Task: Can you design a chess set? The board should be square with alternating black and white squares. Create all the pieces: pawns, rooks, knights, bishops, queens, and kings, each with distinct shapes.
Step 679:
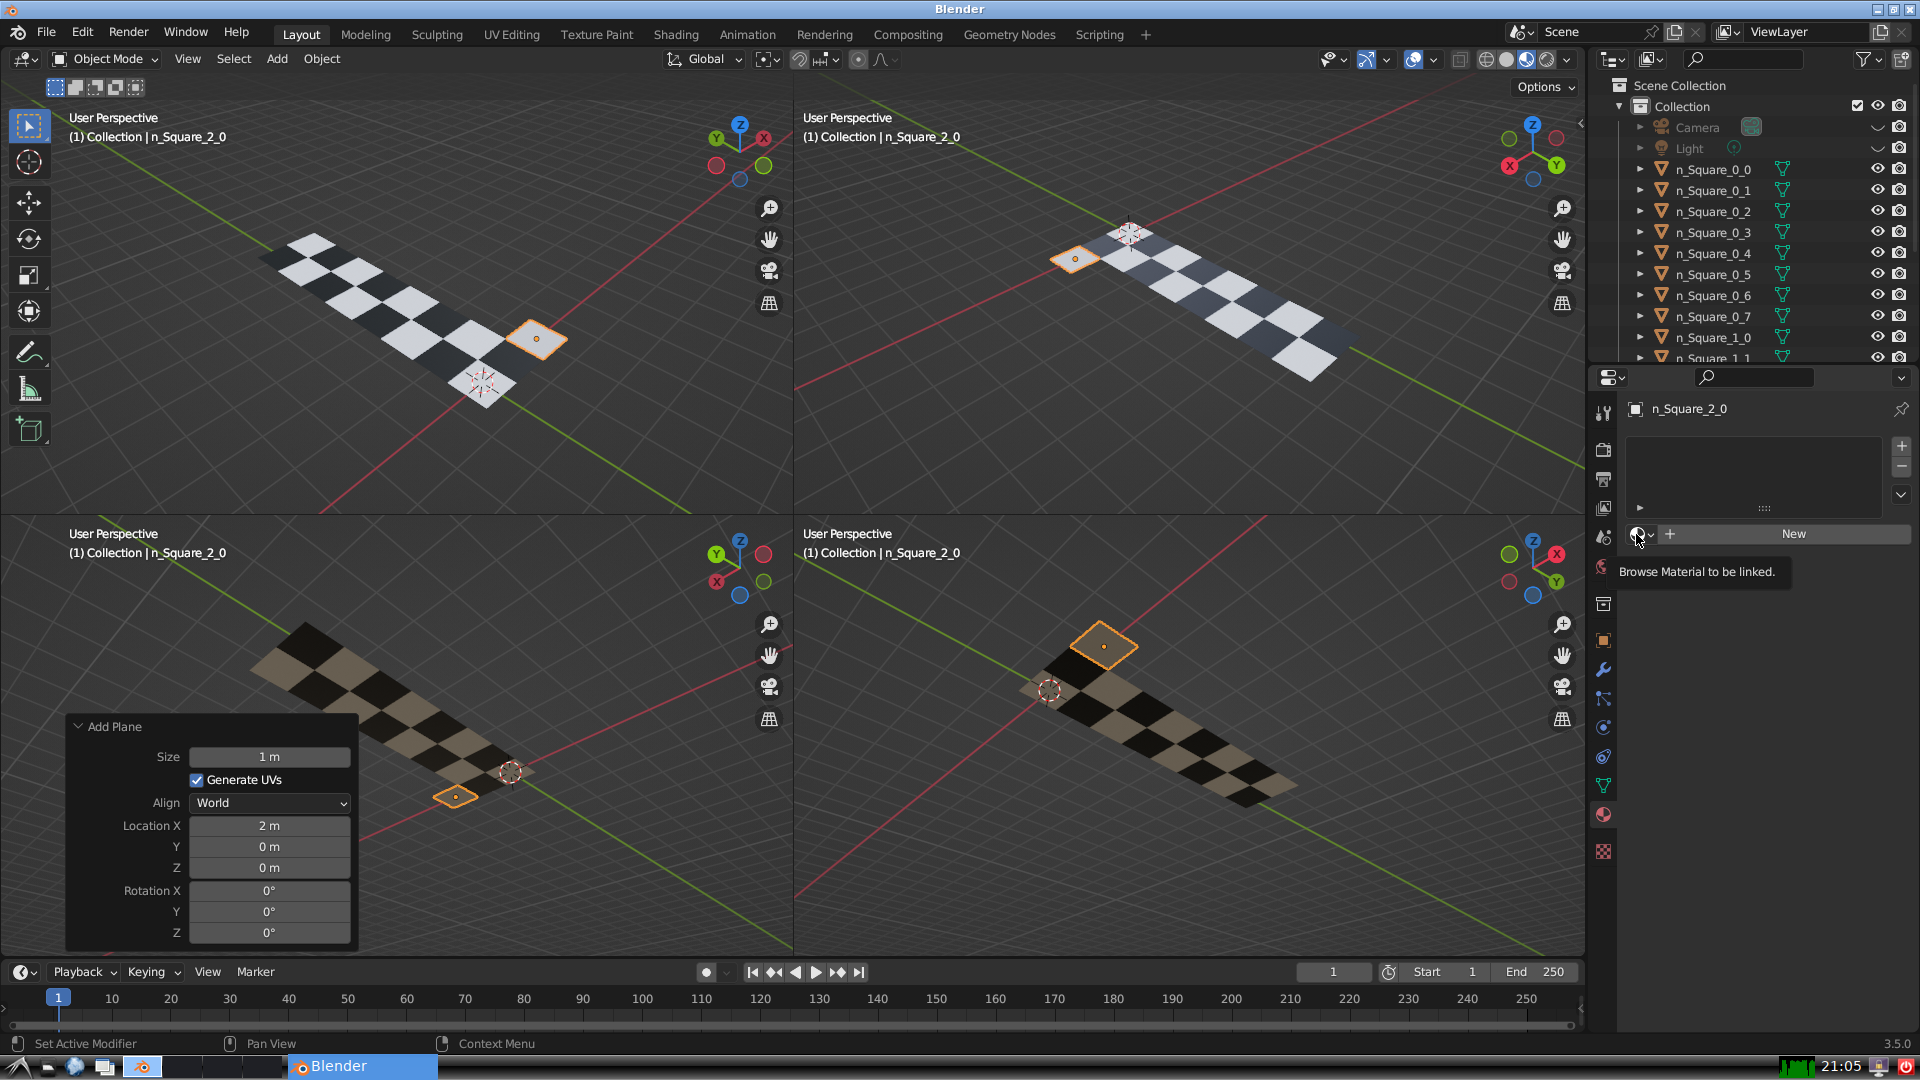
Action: click: no